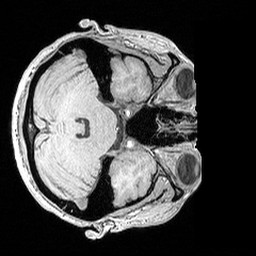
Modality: MP2RAGE
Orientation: axial
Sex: female
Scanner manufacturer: siemens
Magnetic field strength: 3 T
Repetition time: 5 s
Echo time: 0.00292 s